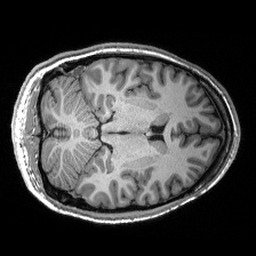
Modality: T1w
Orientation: axial
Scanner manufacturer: siemens
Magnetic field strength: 3 T
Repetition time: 2.53 s
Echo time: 0.00288 s